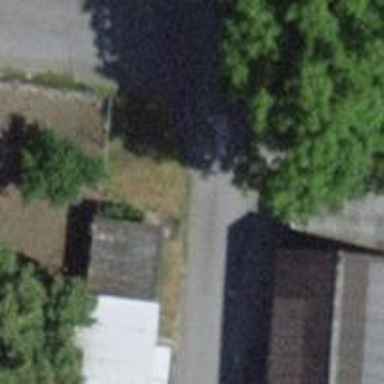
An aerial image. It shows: Farm shop.